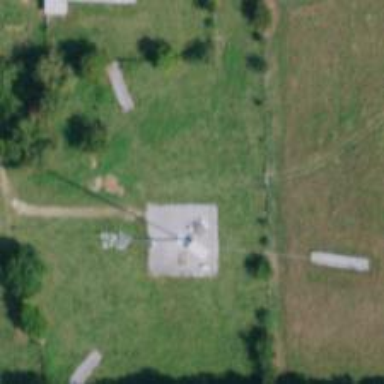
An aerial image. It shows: Man-made mast used for communication purposes.